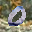
Label: 0